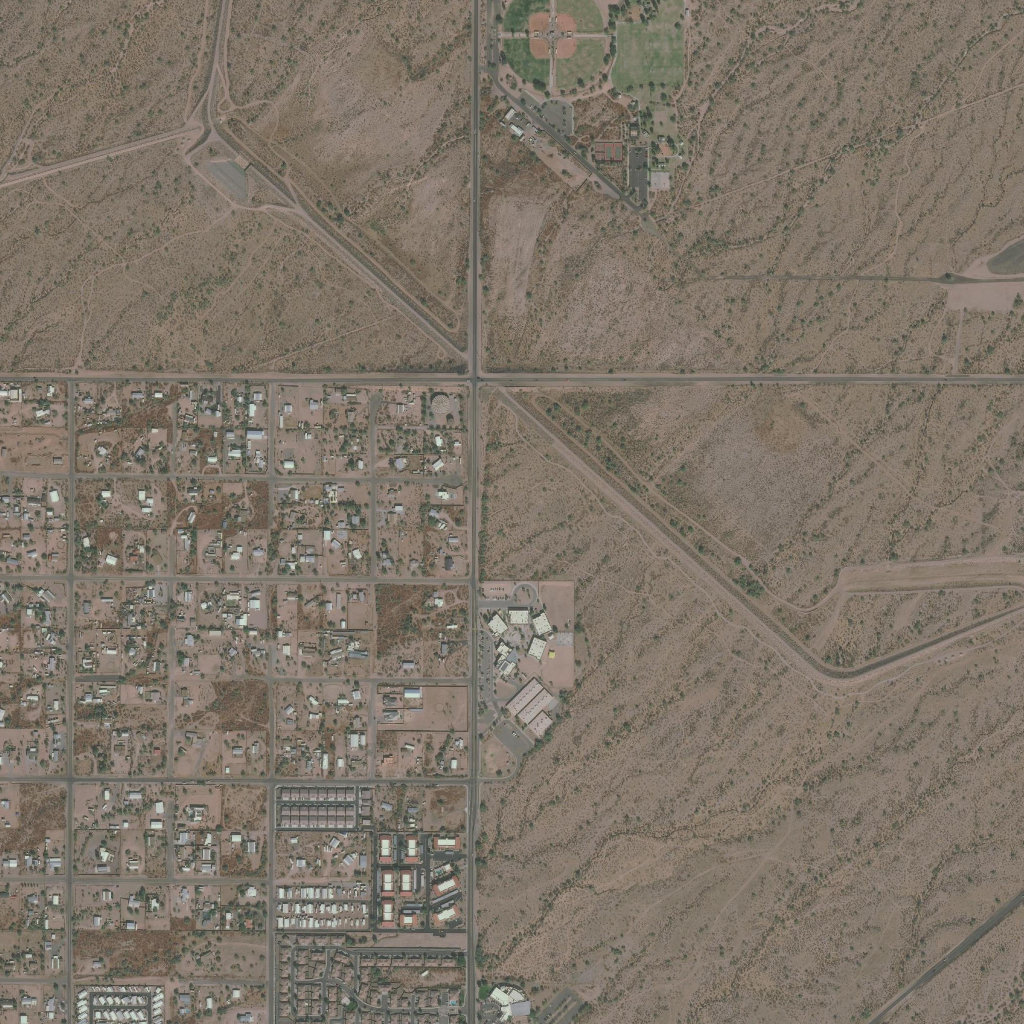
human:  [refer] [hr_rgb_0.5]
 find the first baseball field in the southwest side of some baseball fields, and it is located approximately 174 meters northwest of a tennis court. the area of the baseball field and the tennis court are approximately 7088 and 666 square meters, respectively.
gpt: <box>[[49, 3, 53, 8, 0]]</box>